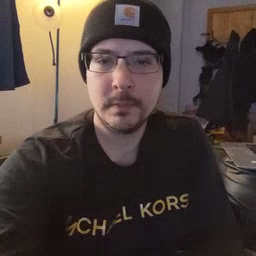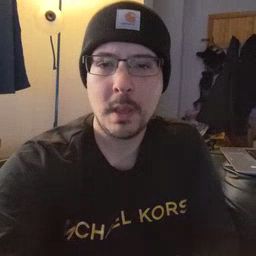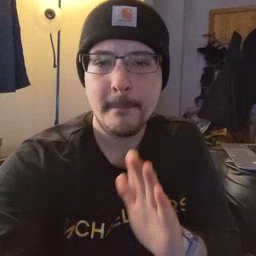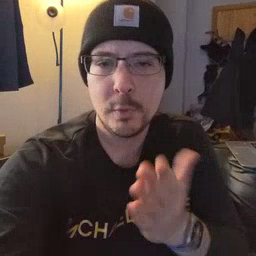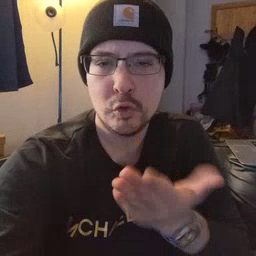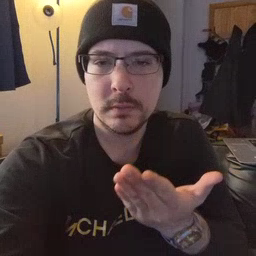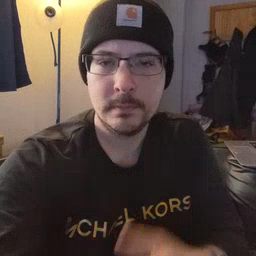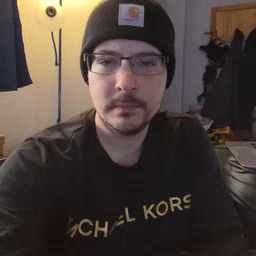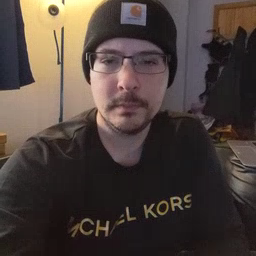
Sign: book